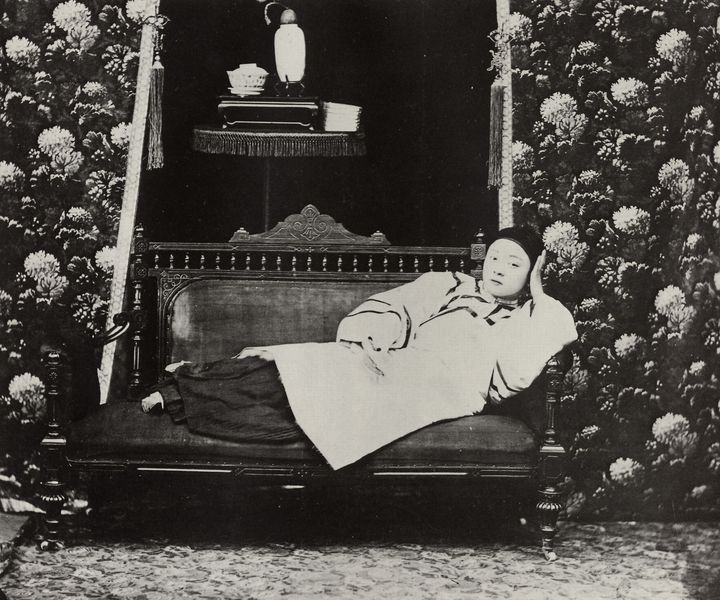
Titel: Chinesische Kurtisane
Künstler: Chinesischer Photograph
Schlagwörter: hand, kopf, mann, schatten, weiß, mädchen, blume, blumen, frau, grau, holz, hut, kleid, licht, mund, nase, schwarz, tisch, blick, blüten, fächer, muster, rock, teppich, flasche, hemd, hose, kappe, mütze, augen, bluse, falten, gesicht, mensch, schüssel, bildnis, hände, möbel, portrait, porträt, vorhang, erde, boden, fransen, gewand, interieur, mantel, sessel, pflanzen, garten, kanne, vase, füße, japan, sofa, armlehne, liegen, lehne, schuhe, hosen, bank, polster, spitz, tapete, kopftuch, ernst, ornamente, streifen, quaste, tee, couch, junge, chinesin, liegend, knöpfe, foto, fotografie, photographie, gefäß, diwan, dose, asien, schwarz-weiss, kittel, schnitzerei, photo, verziert, tracht, china, liege, troddeln, klei, liegt, aufnahme, gedrechselt, quasten, holzschuhe, kimono, chrysanthemen, chinese, fernost, asiate, plster, gewnad, liegefigur, zotteln, lichtbild, recamier, asiat, fotografue, asein, kimoni, lounge, porzellon